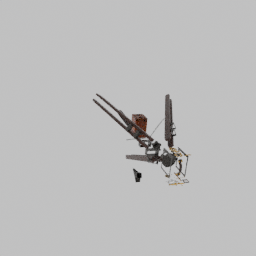
Label: tools